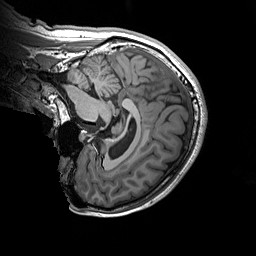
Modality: T1w
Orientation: sagittal
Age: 26
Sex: male
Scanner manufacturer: siemens
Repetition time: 2.2 s
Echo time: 0.00244 s